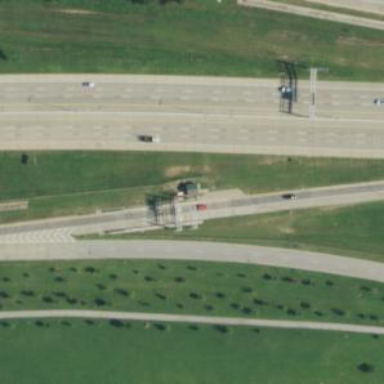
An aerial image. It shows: Toll gantry on the road.